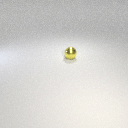
small yellow metal sphere